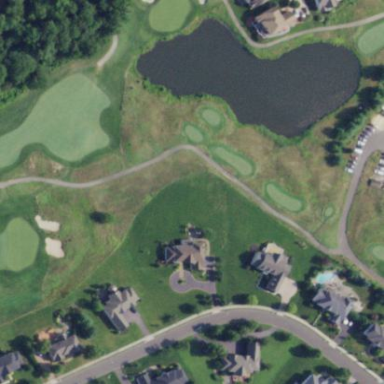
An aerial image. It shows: Rough grassy area used for golf.